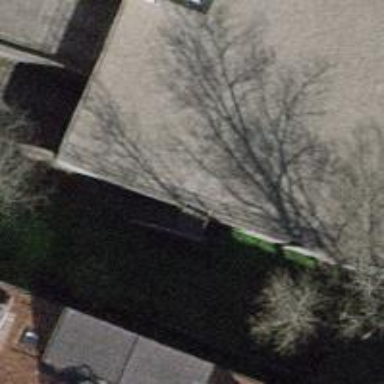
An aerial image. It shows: Driveway tunnel.